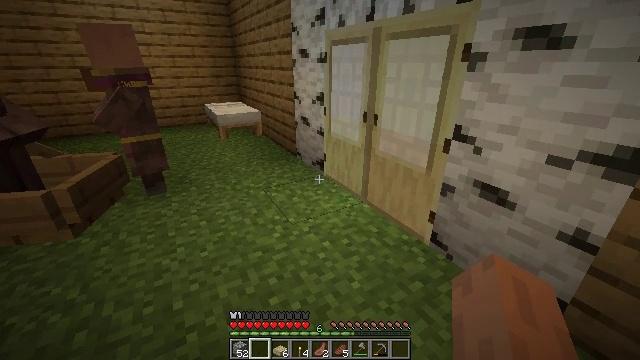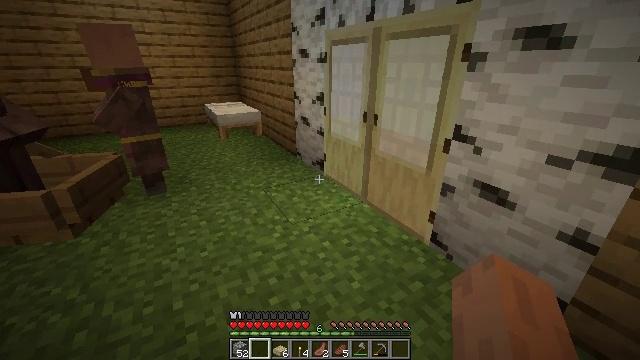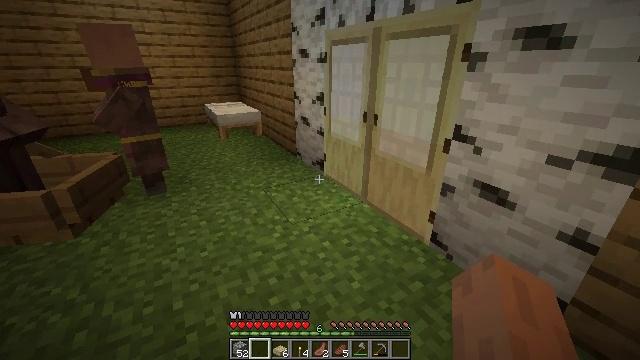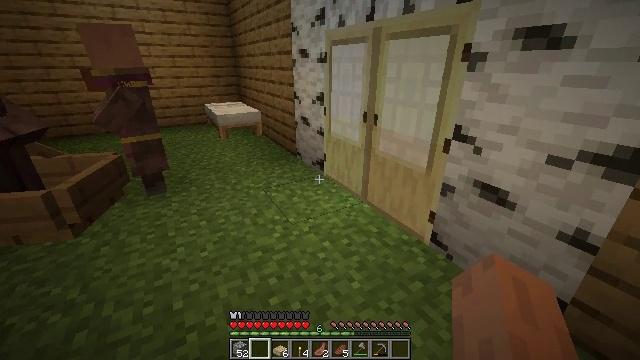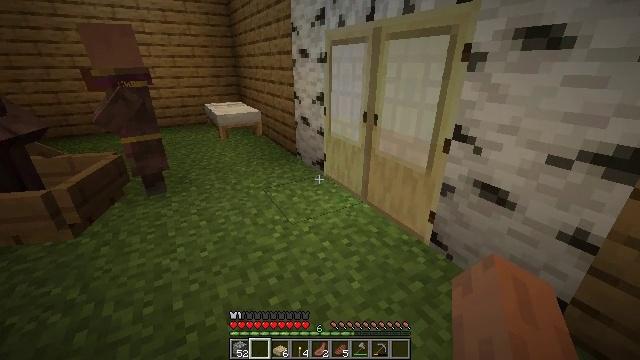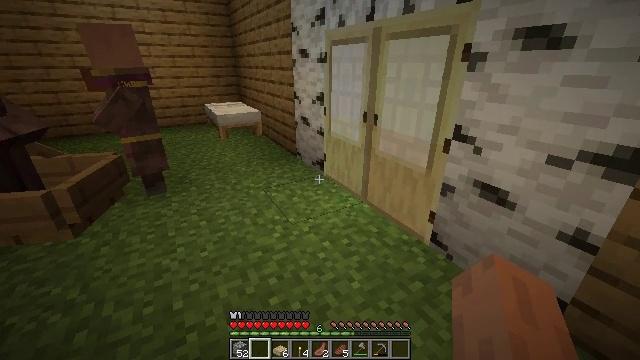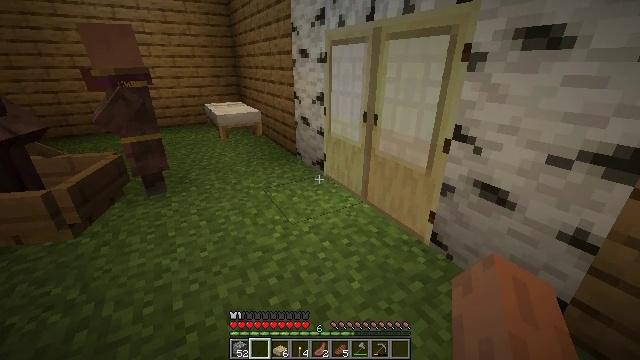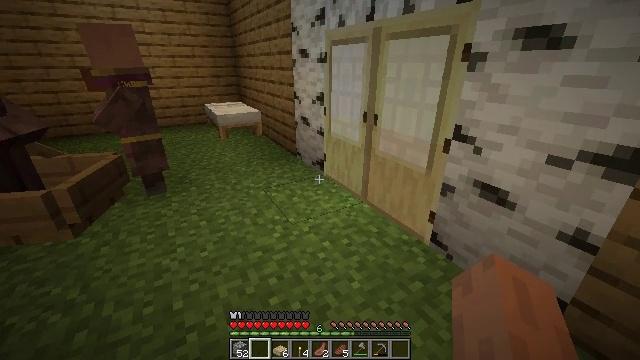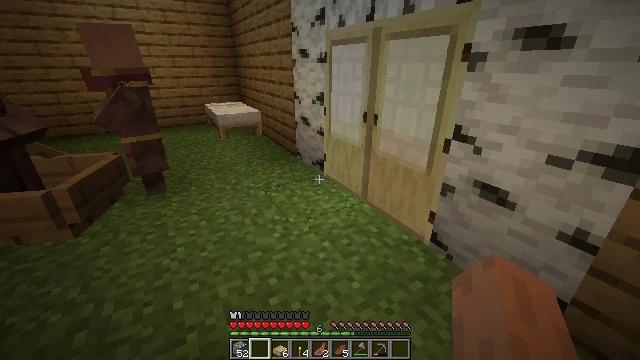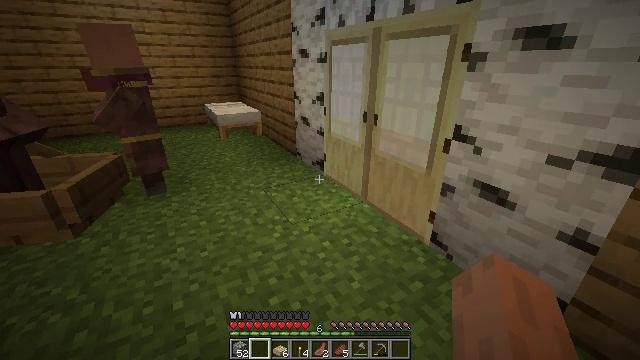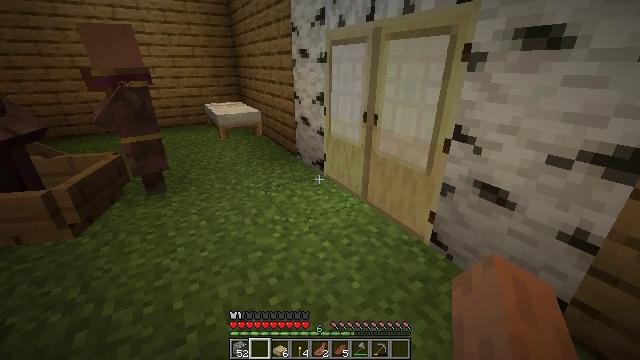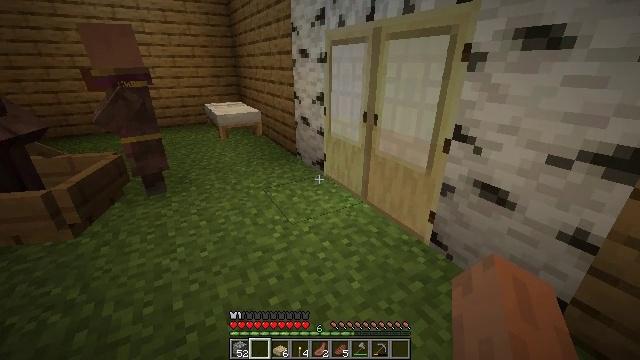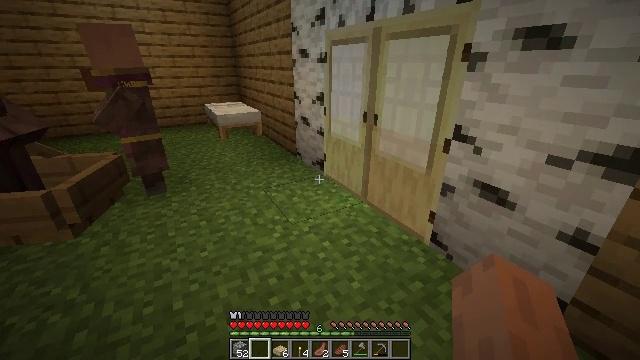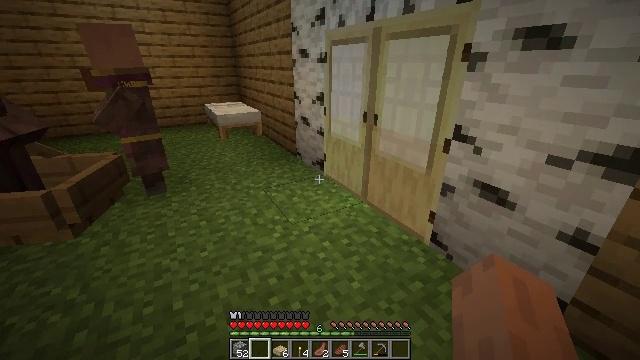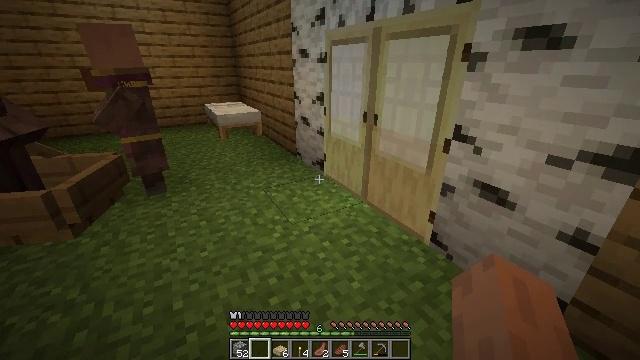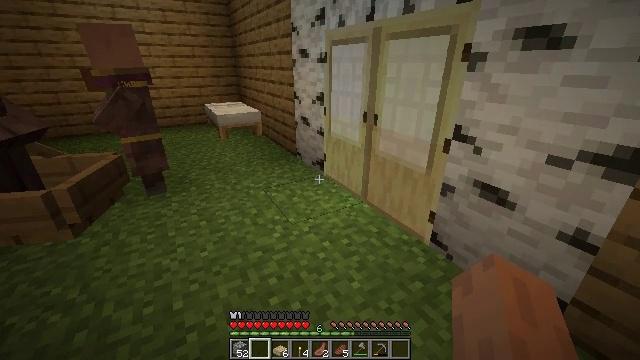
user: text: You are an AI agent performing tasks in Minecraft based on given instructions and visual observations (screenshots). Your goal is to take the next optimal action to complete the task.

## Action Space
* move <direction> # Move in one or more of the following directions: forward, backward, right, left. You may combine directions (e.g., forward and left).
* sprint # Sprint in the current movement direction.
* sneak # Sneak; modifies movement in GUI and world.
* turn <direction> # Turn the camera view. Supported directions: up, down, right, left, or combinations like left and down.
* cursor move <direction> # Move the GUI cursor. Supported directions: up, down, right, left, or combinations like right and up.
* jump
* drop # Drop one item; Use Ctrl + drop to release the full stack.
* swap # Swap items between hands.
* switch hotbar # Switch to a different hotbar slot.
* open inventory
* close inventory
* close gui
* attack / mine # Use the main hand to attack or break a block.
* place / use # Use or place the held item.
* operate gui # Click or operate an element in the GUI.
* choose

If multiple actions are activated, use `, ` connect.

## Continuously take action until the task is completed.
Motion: motion action
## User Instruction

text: Retrieve oak planks from the wooden block.
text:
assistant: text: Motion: no_op
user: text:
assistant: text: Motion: no_op
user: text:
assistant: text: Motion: no_op
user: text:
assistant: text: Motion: no_op
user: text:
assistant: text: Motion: no_op
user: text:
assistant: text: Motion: no_op
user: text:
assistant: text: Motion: no_op
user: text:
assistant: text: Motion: no_op
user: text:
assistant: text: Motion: no_op
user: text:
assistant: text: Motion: no_op
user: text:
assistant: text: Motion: no_op
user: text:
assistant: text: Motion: no_op
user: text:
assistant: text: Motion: no_op
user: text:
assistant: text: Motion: no_op
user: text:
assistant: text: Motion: no_op
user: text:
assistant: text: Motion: no_op
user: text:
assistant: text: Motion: no_op
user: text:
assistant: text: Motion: no_op
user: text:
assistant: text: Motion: no_op
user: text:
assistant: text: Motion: no_op
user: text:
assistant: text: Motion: no_op
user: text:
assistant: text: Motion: no_op
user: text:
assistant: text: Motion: no_op
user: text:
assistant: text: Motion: no_op
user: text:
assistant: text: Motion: no_op
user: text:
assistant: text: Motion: no_op
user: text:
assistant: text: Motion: no_op
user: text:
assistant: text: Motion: turn left and down
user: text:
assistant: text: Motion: turn left
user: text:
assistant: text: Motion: move forward, turn left and up